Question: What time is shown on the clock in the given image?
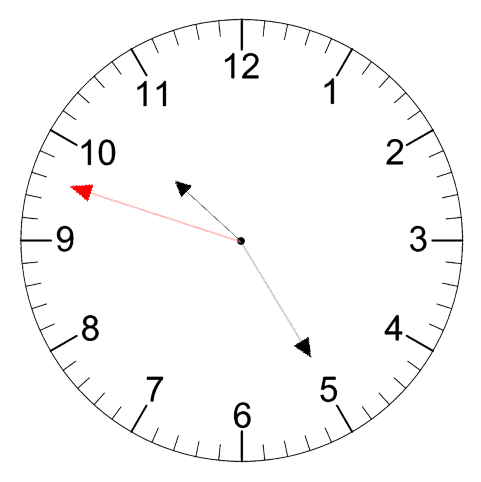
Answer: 10:24:48